RGB frame:
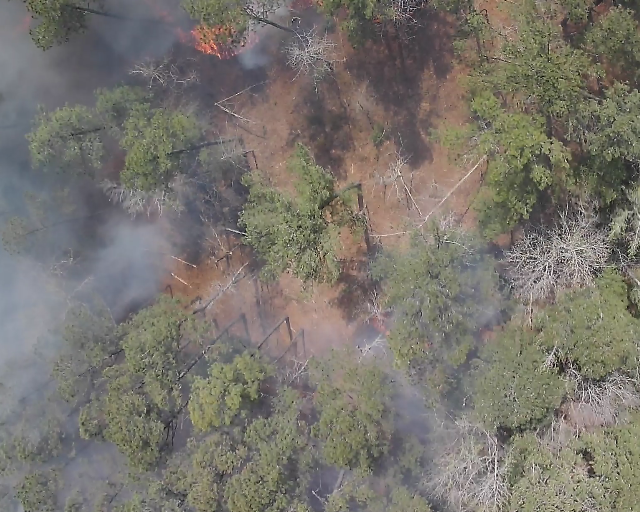
Thermal frame:
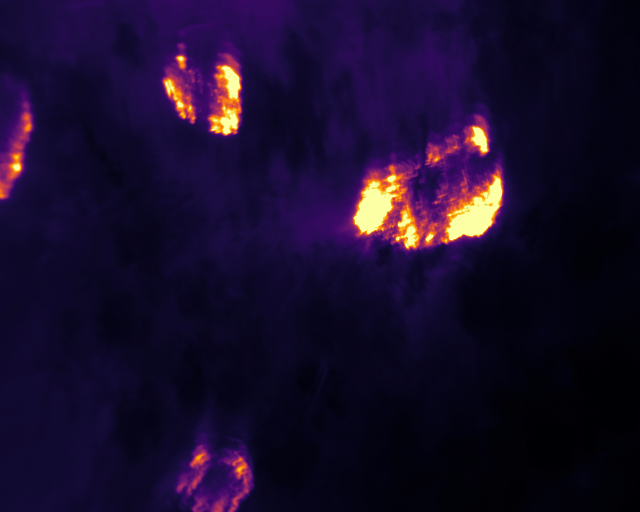
Captured: 2026-02-26 02:28:46
Pixels at or above 80 °C: 11853 (fraction of frame: 0.03617)